Field crop: tomato
Growth stage: 1
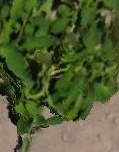
Species: tomato